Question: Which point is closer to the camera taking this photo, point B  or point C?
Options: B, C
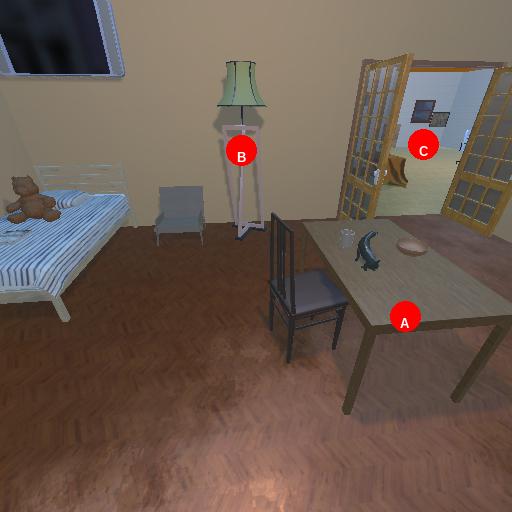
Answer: B